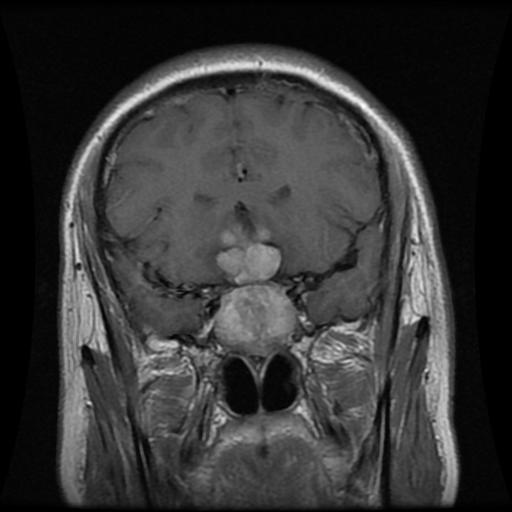
Label: pituitary